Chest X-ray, AP view. Patient: 43 years old, sex M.
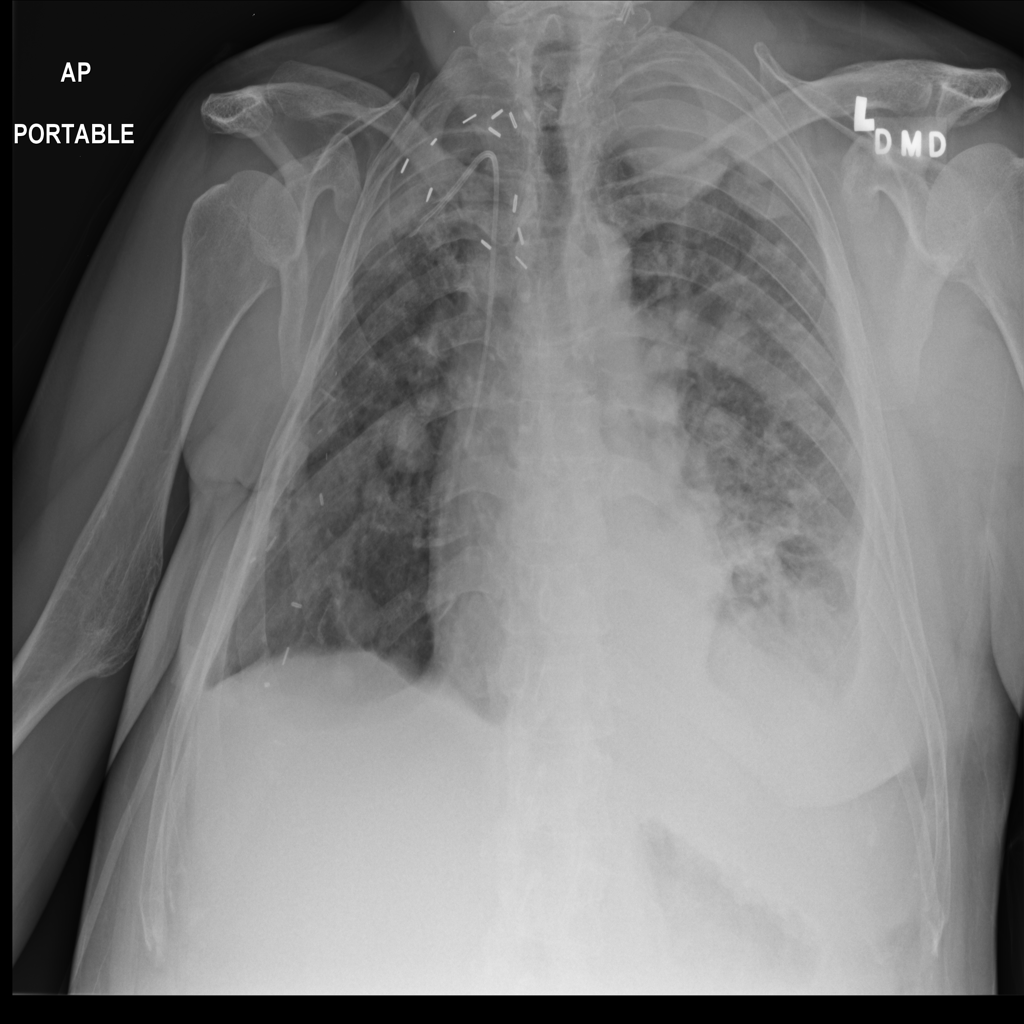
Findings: Effusion